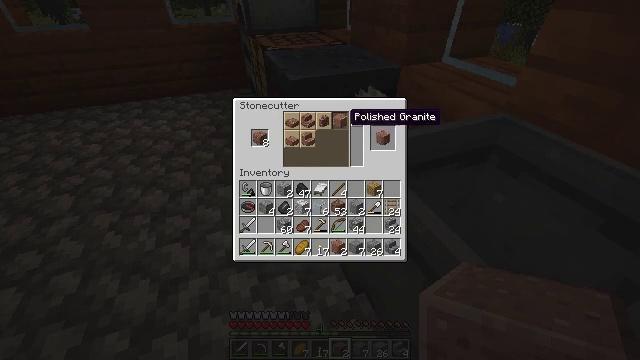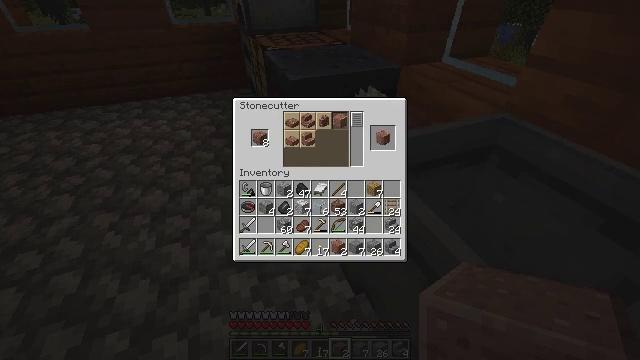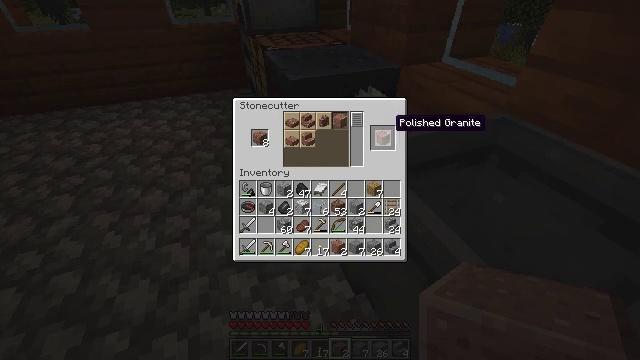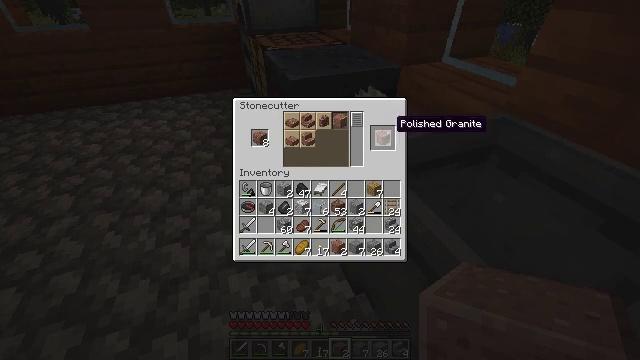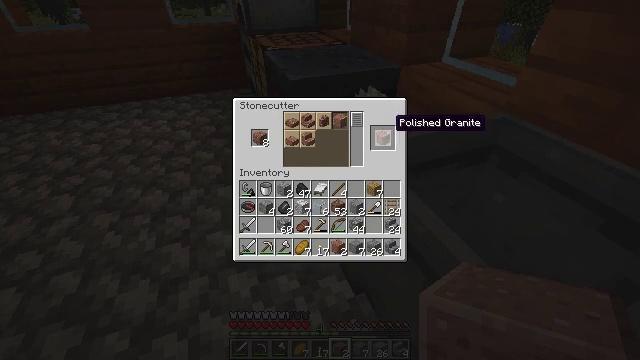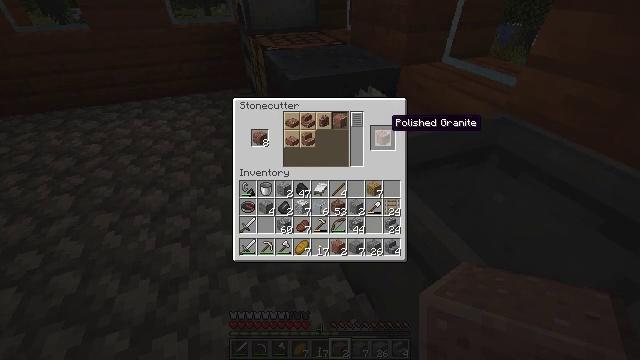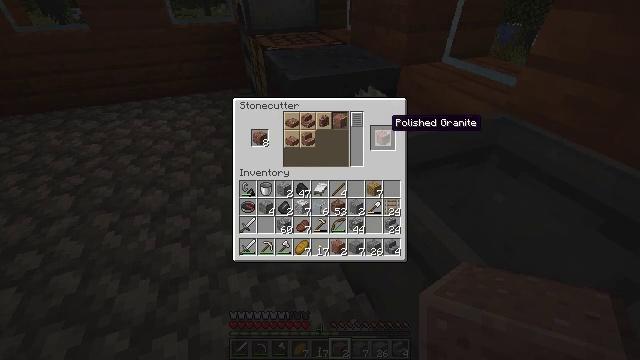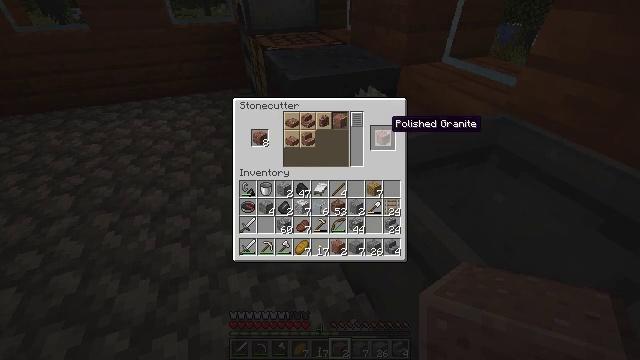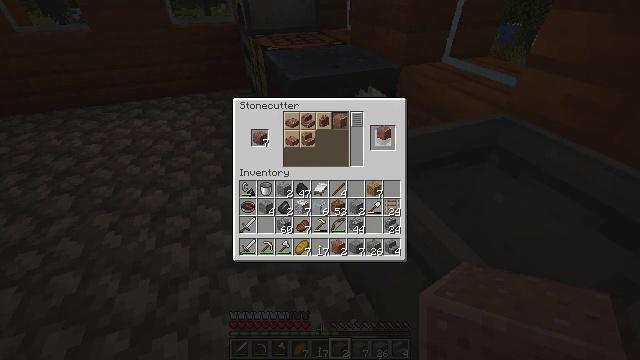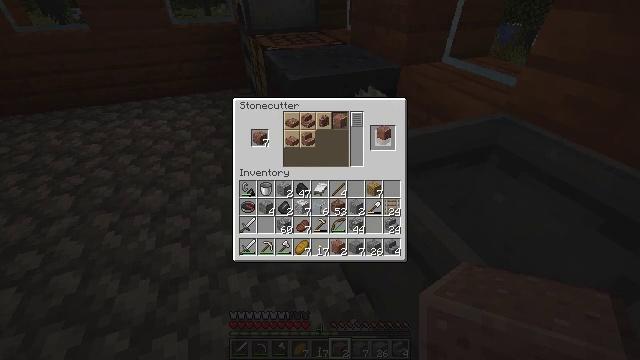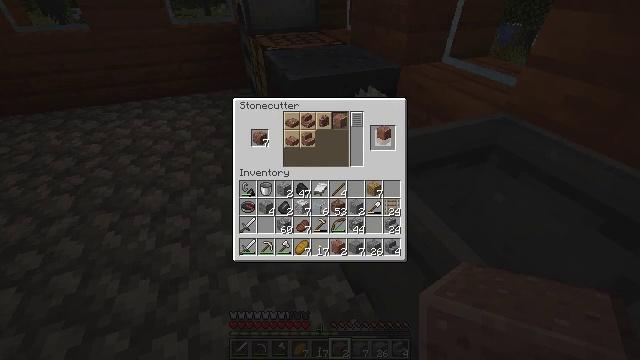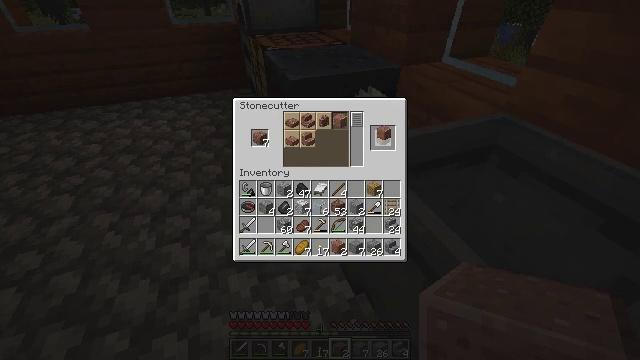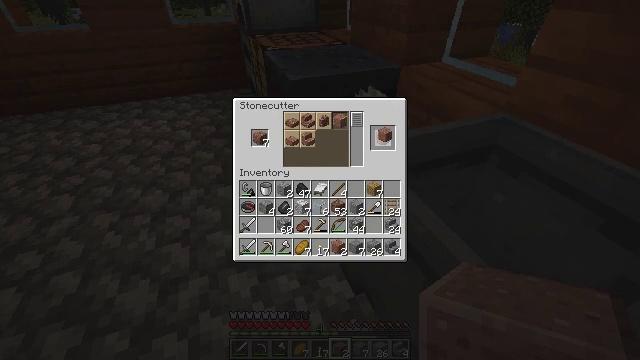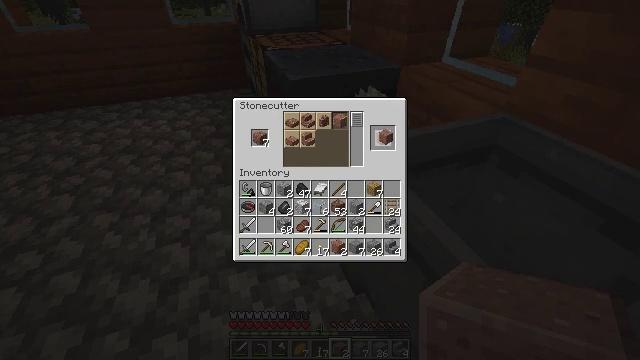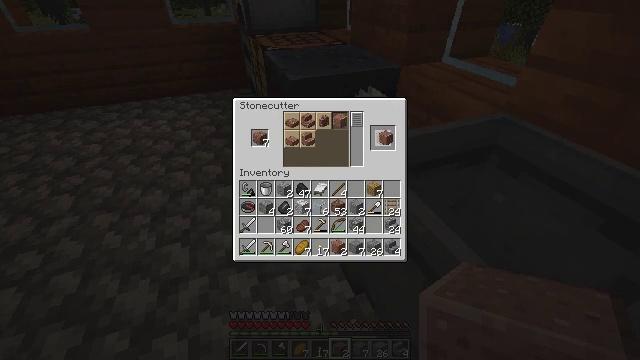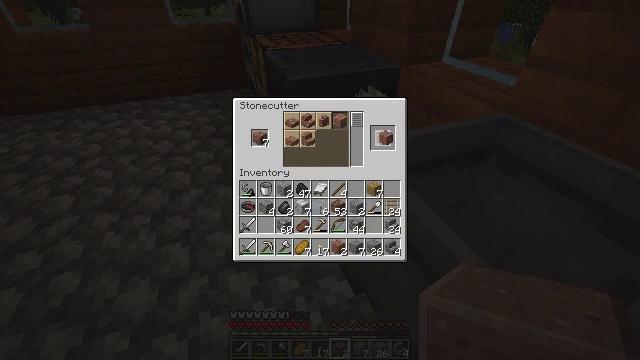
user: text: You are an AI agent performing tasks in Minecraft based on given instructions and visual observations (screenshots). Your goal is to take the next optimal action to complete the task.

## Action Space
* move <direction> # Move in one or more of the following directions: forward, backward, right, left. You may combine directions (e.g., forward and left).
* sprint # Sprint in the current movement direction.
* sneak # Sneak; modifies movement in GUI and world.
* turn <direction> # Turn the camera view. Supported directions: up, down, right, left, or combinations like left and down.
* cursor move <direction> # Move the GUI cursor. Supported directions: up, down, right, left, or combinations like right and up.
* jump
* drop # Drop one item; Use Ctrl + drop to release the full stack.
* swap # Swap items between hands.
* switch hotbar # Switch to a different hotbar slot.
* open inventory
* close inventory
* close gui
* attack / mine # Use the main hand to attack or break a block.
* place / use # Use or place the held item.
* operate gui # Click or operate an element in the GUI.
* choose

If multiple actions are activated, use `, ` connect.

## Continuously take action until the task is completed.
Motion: motion action
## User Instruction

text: Form polished granite from four granite.
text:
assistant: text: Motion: no_op
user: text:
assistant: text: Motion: turn right
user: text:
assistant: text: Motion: no_op
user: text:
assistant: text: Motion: no_op
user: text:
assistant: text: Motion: no_op
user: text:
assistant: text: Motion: no_op
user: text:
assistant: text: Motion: no_op
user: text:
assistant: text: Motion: attack / mine
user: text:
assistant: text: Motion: attack / mine
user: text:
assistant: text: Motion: attack / mine
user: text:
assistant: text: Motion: no_op
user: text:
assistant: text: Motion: attack / mine
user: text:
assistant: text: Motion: attack / mine
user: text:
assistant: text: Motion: attack / mine
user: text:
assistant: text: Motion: attack / mine
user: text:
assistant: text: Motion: attack / mine
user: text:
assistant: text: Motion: attack / mine
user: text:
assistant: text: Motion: no_op
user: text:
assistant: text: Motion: no_op
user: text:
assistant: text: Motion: no_op
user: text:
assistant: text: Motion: no_op
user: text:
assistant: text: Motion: no_op
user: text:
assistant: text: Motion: no_op
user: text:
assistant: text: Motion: attack / mine
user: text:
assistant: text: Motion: attack / mine
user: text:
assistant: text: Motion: attack / mine
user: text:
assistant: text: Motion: attack / mine
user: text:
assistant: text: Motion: attack / mine
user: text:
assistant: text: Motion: attack / mine
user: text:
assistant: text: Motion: attack / mine